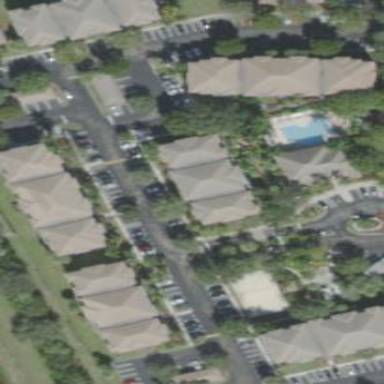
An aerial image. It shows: Residential area with apartments.